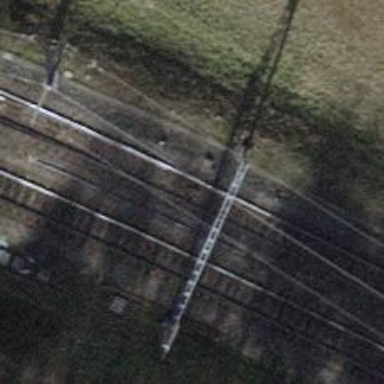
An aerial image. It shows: Railway switch.